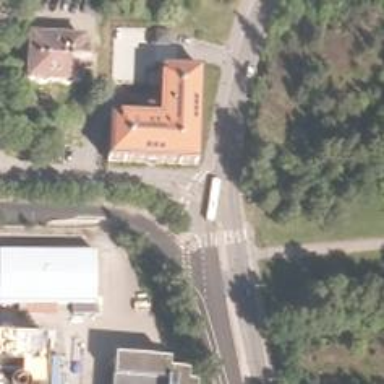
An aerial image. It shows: Asphalt cycleway with crossing.